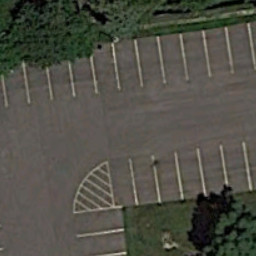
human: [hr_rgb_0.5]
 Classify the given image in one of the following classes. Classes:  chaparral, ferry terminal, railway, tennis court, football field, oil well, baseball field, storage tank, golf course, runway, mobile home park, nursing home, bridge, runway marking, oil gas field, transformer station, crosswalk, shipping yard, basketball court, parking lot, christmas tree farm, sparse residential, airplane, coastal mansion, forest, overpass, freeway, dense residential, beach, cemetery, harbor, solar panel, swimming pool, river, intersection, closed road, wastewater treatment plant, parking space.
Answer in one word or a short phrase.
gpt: parking space